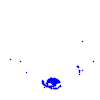
Particle: pion